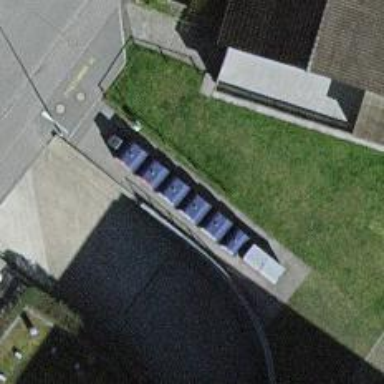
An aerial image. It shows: Recycling container in the area designated for recycling.